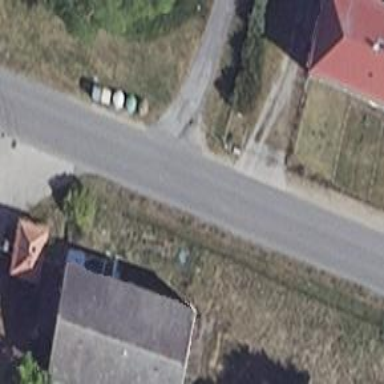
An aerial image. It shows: Residential road with concrete surface.